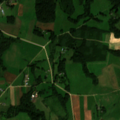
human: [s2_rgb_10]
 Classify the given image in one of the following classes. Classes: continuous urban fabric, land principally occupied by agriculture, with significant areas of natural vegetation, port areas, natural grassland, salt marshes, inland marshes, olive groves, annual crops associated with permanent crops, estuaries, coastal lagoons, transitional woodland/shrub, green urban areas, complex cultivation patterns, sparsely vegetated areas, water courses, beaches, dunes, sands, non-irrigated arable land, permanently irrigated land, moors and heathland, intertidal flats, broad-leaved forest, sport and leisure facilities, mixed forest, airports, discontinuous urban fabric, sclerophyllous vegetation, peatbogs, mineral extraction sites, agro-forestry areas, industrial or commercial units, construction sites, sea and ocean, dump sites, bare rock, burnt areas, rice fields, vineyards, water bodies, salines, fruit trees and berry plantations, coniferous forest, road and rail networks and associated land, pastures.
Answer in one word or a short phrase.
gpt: non-irrigated arable land, complex cultivation patterns, land principally occupied by agriculture, with significant areas of natural vegetation, broad-leaved forest